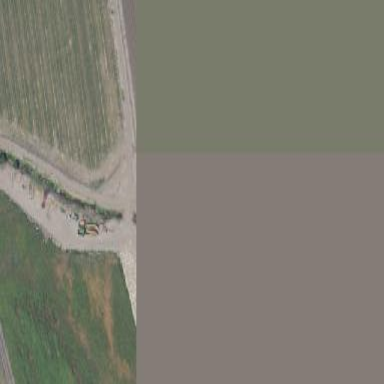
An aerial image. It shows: Farmyard area.